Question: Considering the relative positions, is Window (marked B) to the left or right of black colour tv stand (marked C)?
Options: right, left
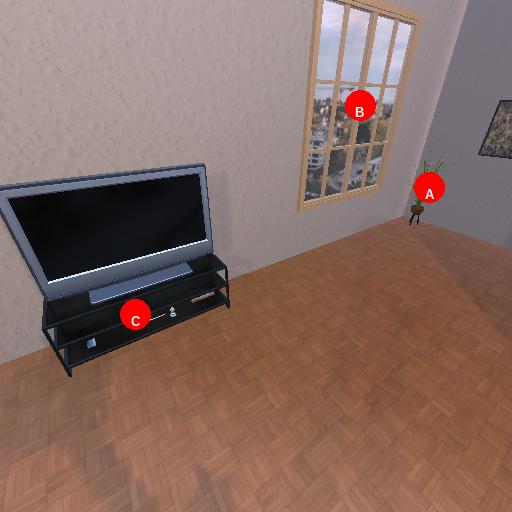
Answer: right